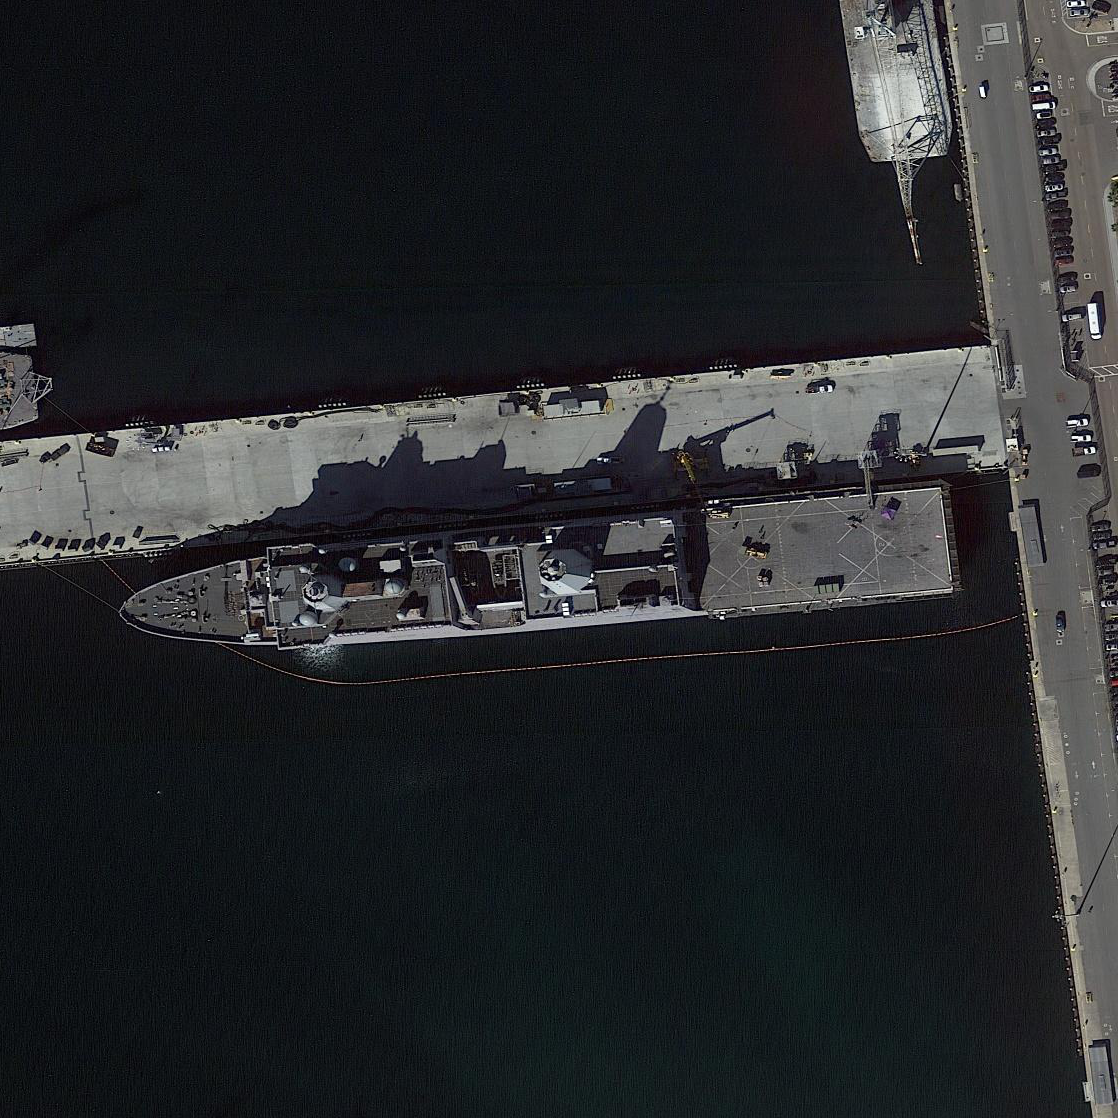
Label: San_Antonio-class_transport_dock